Question: I want to know how to set pacing time separately for each script in Loadtest(VSTS)
Requirement is:
Test Run Duration one hour

Test type : Based on the number of virtual users
Test Distribution : Is as per weightage
So pls help me
Thanks in Advance
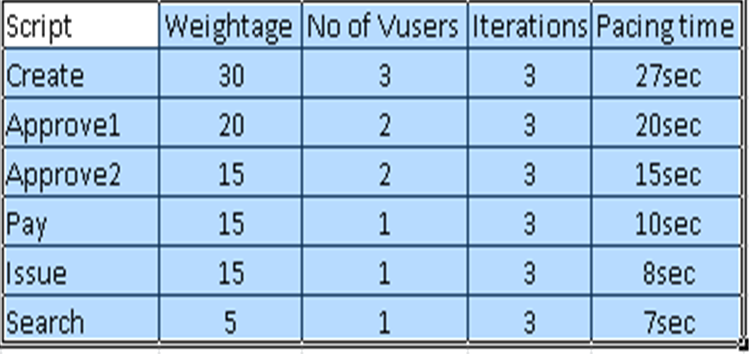
Answer: Test pacing and choice of test to run next is set in the scenario. You can use multiple scenarios in a load test to give different load patterns to different (groups of) tests.
A common use of two scenarios is for testing a web site used by both customers and managers. One scenario simulates a large number of customers doing customer activities, another scenario simulates a small number of managers doing their activities.